Question: I would like to add some kind of parent items to a pyqt5 combobox which allow grouping of the items below. the parents should be not selectable and bold if possible, the children a little bit indented.
What I have got so far: I got them bold but I have no idea about the not-selectable option. I could add .setEnabled(False) but this greys them out. also maybe there is a nicer way than adding simply blanks in front of the children items?
'''
from PyQt5.QtWidgets import QWidget, QComboBox, QApplication
import PyQt5.QtGui
import sys
class Example(QWidget):
def __init__(self):
super().__init__()
self.initUI()
def initUI(self):
combo = QComboBox(self)
combo.addItem("option_1")
combo.addItem("group_1")
combo.addItem(" option_2")
combo.addItem(" option_3")
combo.addItem("group_2")
combo.addItem(" option_4")
combo.addItem(" option_5")
font = PyQt5.QtGui.QFont()
font.setBold(True)
item = combo.model().item(1, 0) # group_1 bold
item.setFont(font)
item = combo.model().item(4, 0) # group_2 bold
item.setFont(font)
combo.currentTextChanged.connect(lambda : print(combo.currentText()) )
self.setGeometry(100, 100, 300, 100)
self.show()
if __name__ == '__main__':
app = QApplication(sys.argv)
ex = Example()
sys.exit(app.exec_())
'''
how current code looks like:

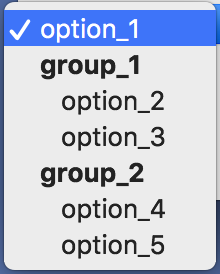
Answer: You can create a custom model that implements the logic of the groups. To disable the selection you must use the flags. To establish indentation using a delegate next to a role. You should not use the addItem method of the QComboBox but the model.
'''
from PyQt5 import QtCore, QtGui, QtWidgets
GroupRole = QtCore.Qt.UserRole
class GroupDelegate(QtWidgets.QStyledItemDelegate):
def initStyleOption(self, option, index):
super(GroupDelegate, self).initStyleOption(option, index)
if not index.data(GroupRole):
option.text = " " + option.text
class GroupItem(QtGui.QStandardItem):
def __init__(self, text):
super(GroupItem, self).__init__(text)
self.setData(True, GroupRole)
self._number_of_childrens = 0
font = self.font()
font.setBold(True)
self.setFont(font)
self.setFlags(self.flags() & ~QtCore.Qt.ItemIsSelectable)
def addChild(self, text):
it = QtGui.QStandardItem(text)
it.setData(False, GroupRole)
self._number_of_childrens += 1
self.model().insertRow(self.row() + self._number_of_childrens, it)
return it
class GroupComboBox(QtWidgets.QComboBox):
def __init__(self, parent=None):
super(GroupComboBox, self).__init__(parent)
self.setModel(QtGui.QStandardItemModel(self))
delegate = GroupDelegate(self)
self.setItemDelegate(delegate)
def addGroup(self, text):
it = GroupItem(text)
self.model().appendRow(it)
return it
def addChild(self, text):
it = QtGui.QStandardItem(text)
it.setData(True, GroupRole)
self.model().appendRow(it)
class Example(QtWidgets.QWidget):
def __init__(self):
super().__init__()
self.initUI()
def initUI(self):
combo = GroupComboBox()
combo.addChild("option_1")
group1 = combo.addGroup("group_1")
group1.addChild("option_2")
group1.addChild("option_3")
group2 = combo.addGroup("group_2")
group2.addChild("option_4")
group2.addChild("option_5")
lay = QtWidgets.QVBoxLayout(self)
lay.addWidget(combo)
self.resize(160, 60)
if __name__ == "__main__":
import sys
app = QtWidgets.QApplication(sys.argv)
ex = Example()
ex.show()
sys.exit(app.exec_())
'''